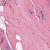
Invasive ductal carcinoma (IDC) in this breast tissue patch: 0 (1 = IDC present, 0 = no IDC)